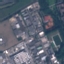
Land use / land cover class: Industrial